Brain MRI, t1w sequence, axial 2D slice.
Patient: age 34, sex F, weight 90 kg, height 1.9 m
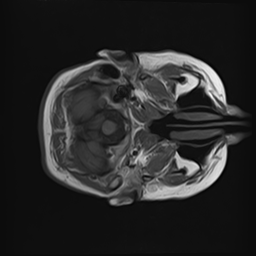